Question: I want to have a 'transition' in my android 'views' on view is 'Button' and other is 'EditText', transitions must be like this animation
<URL>
I tried in this way
Layout xml is
'''
<?xml version="1.0" encoding="utf-8"?>
<RelativeLayout xmlns:android="http://schemas.android.com/apk/res/android"
xmlns:app="http://schemas.android.com/apk/res-auto"
xmlns:tools="http://schemas.android.com/tools"
android:layout_width="match_parent"
android:layout_height="match_parent"
tools:context="app.itc.org.todo.MainActivity">
<LinearLayout
android:orientation="vertical"
android:layout_width="match_parent"
android:layout_height="match_parent"
android:weightSum="2">
<LinearLayout
android:layout_width="match_parent"
android:layout_height="0dp"
android:layout_weight="1"
android:orientation="vertical"
android:background="@android:color/white"
android:gravity="center_horizontal|center_vertical">
<TextView
android:id="@+id/title_tv"
android:text="@string/to_do"
android:textSize="22sp"
android:textStyle="bold"
android:textColor="@android:color/black"
android:layout_width="wrap_content"
android:layout_height="wrap_content"
android:padding="10dp"/>
<TextView
android:id="@+id/date_tv"
android:textSize="16sp"
android:textColor="@android:color/darker_gray"
android:layout_width="wrap_content"
android:layout_height="wrap_content" />
</LinearLayout>
<LinearLayout
android:layout_width="match_parent"
android:layout_height="0dp"
android:layout_weight="1"
android:background="@color/colorGray"
android:gravity="center_horizontal|center_vertical"
android:orientation="vertical">
<TextView
android:text="@string/what_do_you_want_to_do_today"
android:textSize="16sp"
android:textColor="@android:color/darker_gray"
android:layout_width="wrap_content"
android:layout_height="wrap_content"
android:padding="10dp"/>
<TextView
android:text="@string/start_adding_items_to_your_to_do_list"
android:textSize="16sp"
android:textColor="@android:color/darker_gray"
android:layout_width="wrap_content"
android:layout_height="wrap_content"/>
</LinearLayout>
</LinearLayout>
<FrameLayout
android:id="@+id/transitions_container"
android:layout_width="match_parent"
android:layout_height="match_parent"
android:visibility="visible">
<Button
android:id="@+id/add_btn"
android:layout_width="200dp"
android:layout_height="60dp"
android:text="@string/add_item"
android:textSize="18sp"
android:paddingLeft="20dp"
android:textColor="@android:color/white"
android:drawableLeft="@drawable/ic_add_24dp"
android:background="@drawable/rounded_black_bg"
android:layout_gravity="center"/>
<EditText
android:id="@+id/item_input_et"
android:layout_width="match_parent"
android:layout_height="wrap_content"
android:visibility="gone"
android:minHeight="50dp"
android:layout_marginLeft="@dimen/margin_30dp"
android:layout_marginRight="@dimen/margin_30dp"
android:paddingLeft="@dimen/dimen_20dp"
android:paddingRight="@dimen/dimen_50dp"
android:textColor="@android:color/black"
android:inputType="text"
android:background="@drawable/rounded_edit_text"
android:layout_gravity="center"/>
</FrameLayout>
</RelativeLayout>
'''
Preview is

Java code is
'''
public class MainActivity extends AppCompatActivity {
private EditText mItemInputEditText;
@Override
protected void onCreate(Bundle savedInstanceState) {
super.onCreate(savedInstanceState);
setContentView(R.layout.activity_main);
TextView dateTextView = (TextView) findViewById(R.id.date_tv);
mItemInputEditText = (EditText) findViewById(R.id.item_input_et);
final Button addButton = (Button) findViewById(R.id.add_btn);
final ViewGroup transitionsContainer = (ViewGroup) findViewById(R.id.transitions_container);
mItemInputEditText.setOnClickListener(new View.OnClickListener() {
@Override
public void onClick(View view) {
if (Build.VERSION.SDK_INT >= Build.VERSION_CODES.KITKAT) {
TransitionSet set = new TransitionSet()
.addTransition(new Fade())
.setInterpolator(new FastOutLinearInInterpolator());
TransitionManager.beginDelayedTransition(transitionsContainer, set);
}
addButton.setVisibility(View.VISIBLE);
mItemInputEditText.setVisibility(View.GONE);
}
});
addButton.setOnClickListener(new View.OnClickListener() {
@Override
public void onClick(View v) {
if (Build.VERSION.SDK_INT >= Build.VERSION_CODES.KITKAT) {
TransitionSet set = new TransitionSet()
.addTransition(new Fade())
.setInterpolator(new FastOutLinearInInterpolator());
TransitionManager.beginDelayedTransition(transitionsContainer, set);
}
addButton.setVisibility(View.GONE);
mItemInputEditText.setVisibility(View.VISIBLE);
}
});
SimpleDateFormat dt = new SimpleDateFormat("EEE d MMM yyyy");
dateTextView.setText(dt.format(new Date()));
}
}
'''
but with this code the resulting transition is
<URL>
As you can see this is bit weird as compared to expected one, can any one suggest me some changes to get the desired transitions.
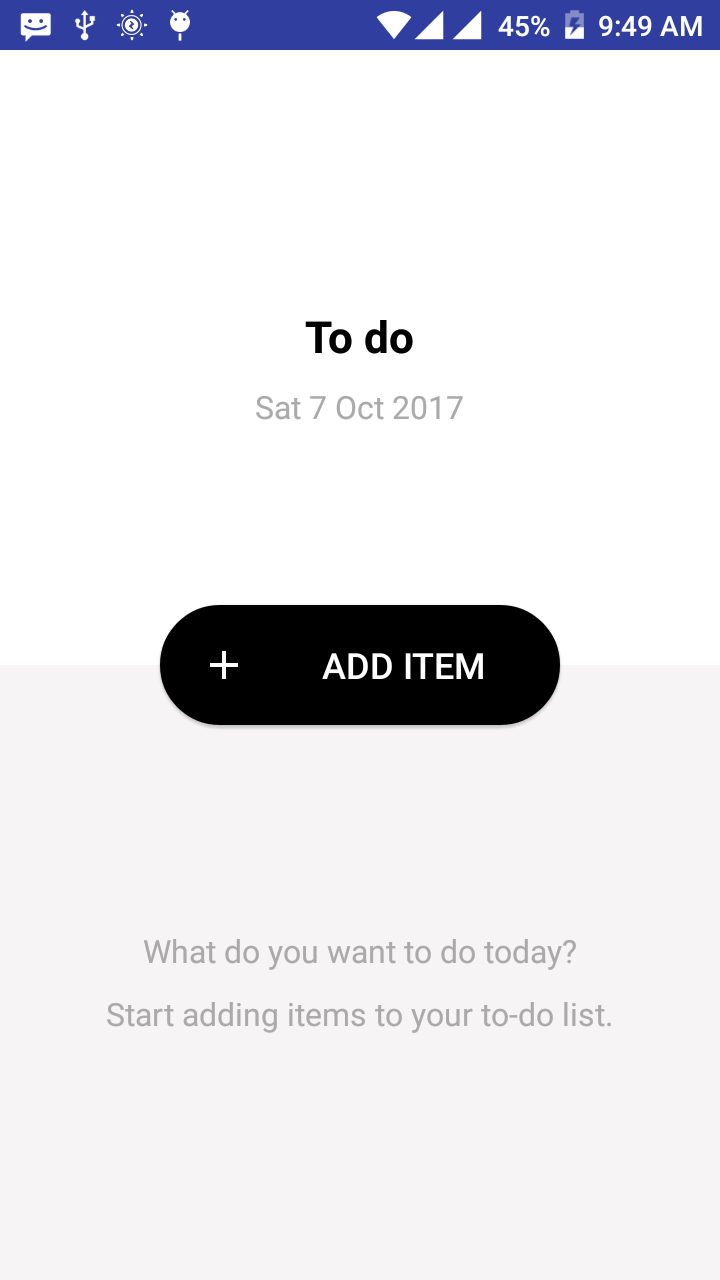
Answer: Transitions API is surely nice thing, but it cannot solve each and everything for you. You haven't instructed how to perform that animation to the transition framework, how come it would understand what is the final animation that you want to perform?
I'm not sure this animation can be achieved using solely Transitions API. Instead, you can stick to standard animations APIs, e.g. 'ValueAnimator'.
The animation consists of several stages. When a button is clicked, you want it to become slightly wider, also losing its transparency. And after this is done, you want the 'EditText' to come into the scene and be animated to its final value starting from the width, where the button was landed at.
So, inside button click listener:
'''
@Override
public void onClick(View v) {
final int from = addButton.getWidth();
final int to = (int) (from * 1.2f); // increase by 20%
final LinearInterpolator interpolator = new LinearInterpolator();
ValueAnimator firstAnimator = ValueAnimator.ofInt(from, to);
firstAnimator.setTarget(addButton);
firstAnimator.setInterpolator(interpolator);
firstAnimator.setDuration(DURATION);
final ViewGroup.LayoutParams params = addButton.getLayoutParams();
firstAnimator.addUpdateListener(new ValueAnimator.AnimatorUpdateListener() {
@Override
public void onAnimationUpdate(ValueAnimator animation) {
params.width = (Integer) animation.getAnimatedValue();
addButton.setAlpha(1 - animation.getAnimatedFraction());
addButton.requestLayout();
}
});
firstAnimator.addListener(new AnimatorListenerAdapter() {
@Override
public void onAnimationEnd(Animator animation) {
// reset alpha channel
addButton.setAlpha(1.0f);
addButton.setVisibility(View.GONE);
mItemInputEditText.setVisibility(View.VISIBLE);
ValueAnimator secondAnimator = ValueAnimator.ofInt(to, editTextWidth);
secondAnimator.setTarget(mItemInputEditText);
secondAnimator.setInterpolator(interpolator);
secondAnimator.setDuration(DURATION);
final ViewGroup.LayoutParams params = mItemInputEditText.getLayoutParams();
secondAnimator.addUpdateListener(new ValueAnimator.AnimatorUpdateListener() {
@Override
public void onAnimationUpdate(ValueAnimator animation) {
params.width = (Integer) animation.getAnimatedValue();
mItemInputEditText.requestLayout();
}
});
secondAnimator.start();
}
});
firstAnimator.start();
}
'''
Similar actions are performed when coming back from 'EditText' to button:
'''
@Override
public void onClick(View view) {
final int from = mItemInputEditText.getWidth();
final int to = (int) (from * 0.8f);
final LinearInterpolator interpolator = new LinearInterpolator();
ValueAnimator firstAnimator = ValueAnimator.ofInt(from, to);
firstAnimator.setTarget(mItemInputEditText);
firstAnimator.setInterpolator(interpolator);
firstAnimator.setDuration(DURATION);
final ViewGroup.LayoutParams params = mItemInputEditText.getLayoutParams();
firstAnimator.addUpdateListener(new ValueAnimator.AnimatorUpdateListener() {
@Override
public void onAnimationUpdate(ValueAnimator animation) {
params.width = (Integer) animation.getAnimatedValue();
mItemInputEditText.requestLayout();
}
});
firstAnimator.addListener(new AnimatorListenerAdapter() {
@Override
public void onAnimationEnd(Animator animation) {
mItemInputEditText.setVisibility(View.GONE);
addButton.setVisibility(View.VISIBLE);
ValueAnimator secondAnimator = ValueAnimator.ofInt(to, buttonWidth);
secondAnimator.setTarget(addButton);
secondAnimator.setInterpolator(interpolator);
secondAnimator.setDuration(DURATION);
final ViewGroup.LayoutParams params = addButton.getLayoutParams();
secondAnimator.addUpdateListener(new ValueAnimator.AnimatorUpdateListener() {
@Override
public void onAnimationUpdate(ValueAnimator animation) {
params.width = (Integer) animation.getAnimatedValue();
addButton.setAlpha(animation.getAnimatedFraction());
addButton.requestLayout();
}
});
secondAnimator.addListener(new AnimatorListenerAdapter() {
@Override
public void onAnimationStart(Animator animation) {
addButton.setAlpha(0.0f);
}
});
secondAnimator.start();
}
});
firstAnimator.start();
}
'''
'editTextWidth' and 'buttonWidth' are initial sizes of views:
'''
private int editTextWidth, buttonWidth;
@Override
protected void onCreate(Bundle savedInstanceState) {
super.onCreate(savedInstanceState);
setContentView(R.layout.activity_main);
...
// 'transitions_container' is the parent of both 'EditText' and 'Button'
// Thus, posting on it ensures that both of those views are laid out when this runnable is executed
findViewById(R.id.transitions_container).post(new Runnable() {
@Override
public void run() {
editTextWidth = mItemInputEditText.getWidth();
// 'mItemInputEditText' should be left visible from XML in order to get measured
// setting to GONE after we have got actual width
mItemInputEditText.setVisibility(View.GONE);
buttonWidth = addButton.getWidth();
}
});
}
'''
Here's the output:
<URL>
You can have the patch file with changes <URL>.